Field crop: maize
Growth stage: 2
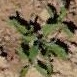
Species: atriplex